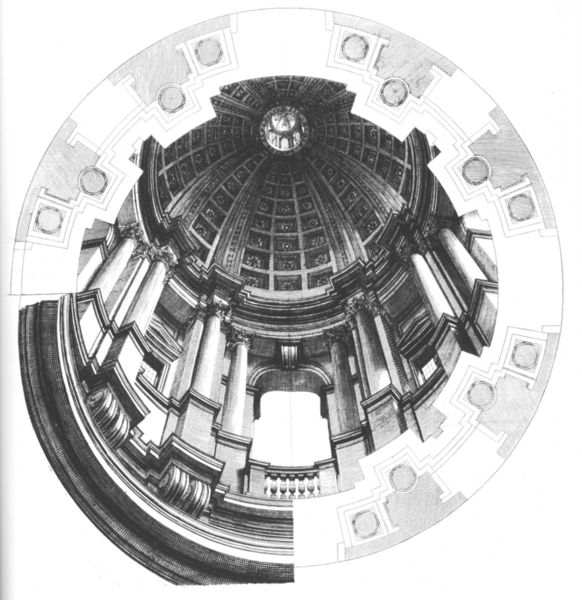
Titel: Entwurf für eine Kuppel (Trattato, tomo I, figura 91: Cupola in prospettiva di sotto in su)
Künstler: Andrea Pozzo
Standort: Herstellungsort: Rom (EU - I - Latium)
Schlagwörter: fenster, pfeiler, säulen, zeichnung, kirche, rund, grafik, kuppel, geländer, schwarz weiß, rotunde